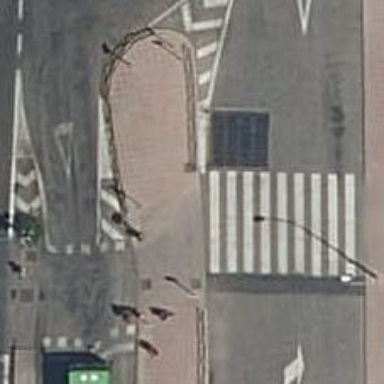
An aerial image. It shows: Stop position for public transport at railway stop.